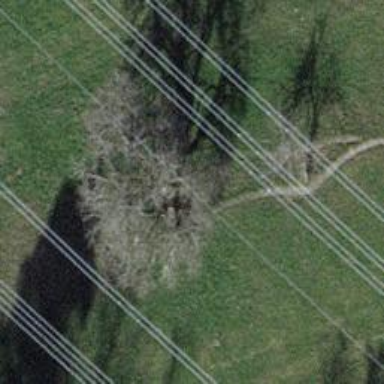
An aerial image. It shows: Urban area featuring tree as natural element.